В космических лучах обнаруживаются частицы, обладающие чрезвычайно большой энергией. Возможный механизм появления таких частиц называется ускорением Ферми. Ускорение Ферми — это стохастический механизм ускорения, которое заряженные частицы испытывают при многократном отражении, обычно от магнитного зеркала. В данной задаче рассматриваются основные идеи, лежащие в основе этого, парадоксального на первый взгляд, явления. По автомагистрали, имеющей три полосы $A$, $B$, $C$, движутся с постоянной скоростью в одном направлении автомобили: по центральной полосе $B$ автомобиль движется со скоростью $v = 90~км/ч$; по полосе $A$ движутся автомобили со скоростями $v-\Delta v= 80~км/ч$; по полосе $C$ движутся автомобили со скоростями $v+\Delta v = 100~км/ч$. Расстояние между автомобилями одинаковое на каждой из полос $A$ и $C$, число автомобилей на единицу длины полосы для каждой из них составляет $n=5.0~км^{-1}$.  Рассмотрим автомобиль, движущийся по полосе $B$.
Рассчитайте, сколько автомобилей $N_{1}$, движущихся по полосе $A$, обгоняет автомобиль $B$ за время $t =1.0~мин$, а также время $\tau_{1}$ между двумя последовательными обгонами.
Рассчитайте, сколько автомобилей $N_{2}$, движущихся по полосе $C$, которые обгоняют автомобиль на полосе $B$ за время $t =1.0~мин$, а также время $\tau_{2}$ между двумя последовательными обгонами. Пусть теперь автомобиль движется по полосе $B$ навстречу автомобилям, движущимся по полосам $A$ и $C$. Скорости автомобилей и их плотность на дороге остаются прежними.
Рассчитайте числа автомобилей $N_{3}$, движущихся по полосе $A$, и $N_{4}$, движущихся по полосе $C$, которые встречает автомобиль $B$ за время $t =1.0~мин$, а также соответствующие времена $\tau_{3}$ и $\tau_{4}$ между двумя последовательными встречами. В данной части рассмотрим классическую задачу об упругом столкновении двух тел. Основной целью данного рассмотрения является определение условий, при которых кинетическая энергия одного из выбранных тел возрастает в результате удара. Два упругих шарика, массы которых равны $m_{1}$ и $m_{2}$, движутся вдоль оси $x$. Скорость первого шарика до столкновения равна $v_{1}$, скорость второго — $v_{2}$. Обозначим скорости шариков после абсолютно упругого центрального столкновения $u_{1}$ и $u_{2}$, соответственно. Под скоростями шариков следует понимать проекции скоростей на ось $x$, поэтому они могут быть как положительными, так и отрицательными.
Выразите скорости шариков $u_{1}$ и $u_{2}$ после удара через их скорости до удара $v_{1}$ и $v_{2}$, а также массы шариков. Обозначим отношение масс шариков как $\mu=\frac{m_{2}}{m_{1}}$, отношение скорости первого шарика после и до удара как $\eta_{1}=\frac{u_{1}}{v_{1}}$ и отношение скоростей шариков до удара как $\eta_{2}=\frac{v_{2}}{v_{1}}$. Для определенности считайте, что $v_{1} > 0$.
Постройте семейство графиков зависимостей параметра $\eta_{1}$ от параметра $\eta_{2}$ для всех характерных значений отношений масс шариков $\mu$.
Найдите соотношение между параметрами $\eta_{2}$ и $\mu$, при котором первый шарик увеличивает свою энергию в результате столкновения.
Рассмотрите случай столкновения легкого шарика с тяжелым $m_{2} \gg m_{1}$. Найдите в этом предельном случае скорость первого шарика после столкновения $\tilde{u}_{1}$ и определите область значений скоростей тяжелого шарика $\eta_{2}$ до столкновения, при которых энергия легкого шарика возрастает в результате столкновения. Массивная плита, расположенная перпендикулярно оси $x$, совершает гармонические колебания в направлении оси $x$. Амплитуда колебаний равна $A$, их период — $T$. В направлении плиты вдоль оси $x$ с одинаковыми скоростями $u$ движутся легкие шарики. Времена подлета шариков к плите являются случайными и равномерно распределенными.
Выразите максимальную скорость движения плиты $V_{0}$ через амплитуду и период ее колебаний.
Рассчитайте долю $\varphi$ налетающих шариков, которые после столкновения увеличат свою кинетическую энергию. Ответ выразите через $u$ и $V_{0}$. Для численной оценки отдельно рассмотрите два случая: $а)$ $u =1.5 V_{0}$; $б)$ $u= 0.50 V_{0}$. Аппроксимируем гармонический закон движения плиты кусочно-линейной функцией, смотрите рисунок ниже, то есть будем считать, что модуль скорости $V$ движения плиты остается постоянным при тех же значениях амплитуды и периода колебаний.
Выразите значение модуля скорости движения плиты $V$ через амплитуду и период ее колебаний.
Рассчитайте, во сколько раз изменится средняя энергия налетающих шариков $\varepsilon =\frac{E}{E_{0}}$, где $E_{0}$ — кинетическая энергия шариков до столкновения, $E$ — средняя энергия шариков после столкновения с колеблющейся плитой. Для численной оценки отдельно рассмотрите два случая: $а)$ $u =1.5 V$; $б)$ $u= 0.50 V$.
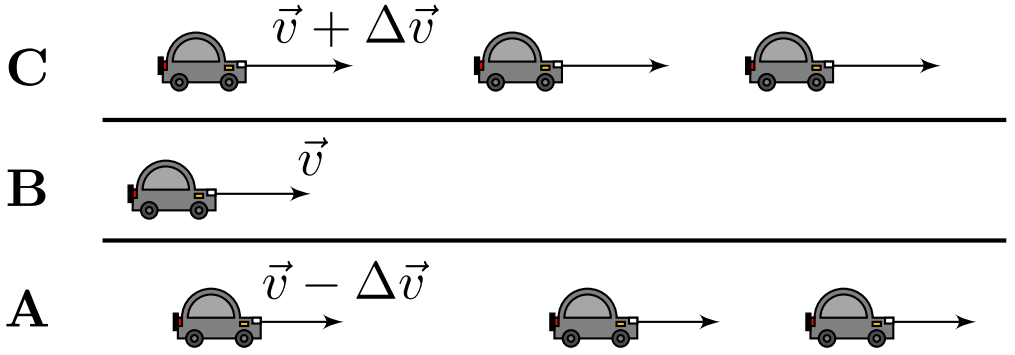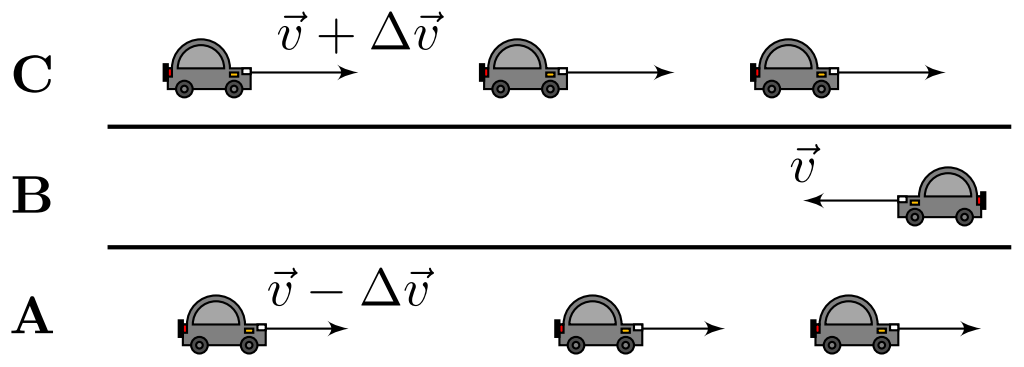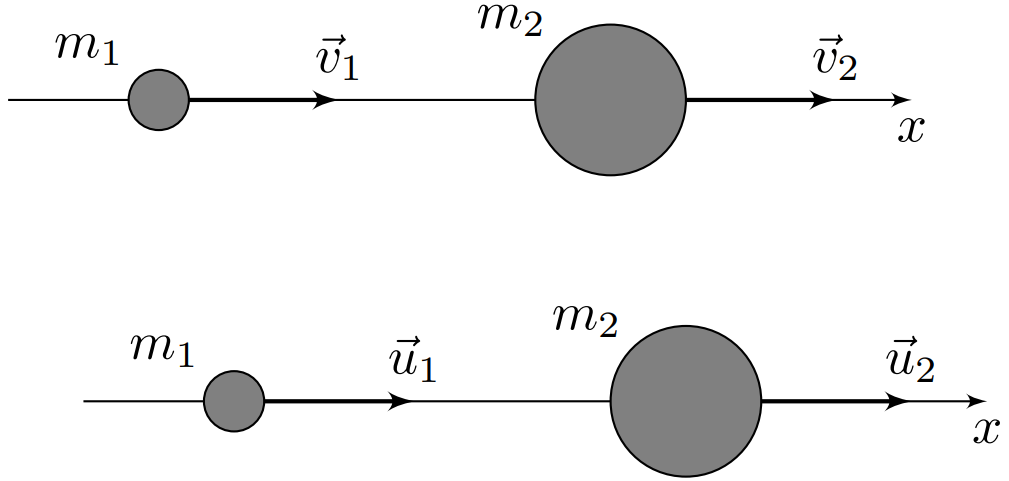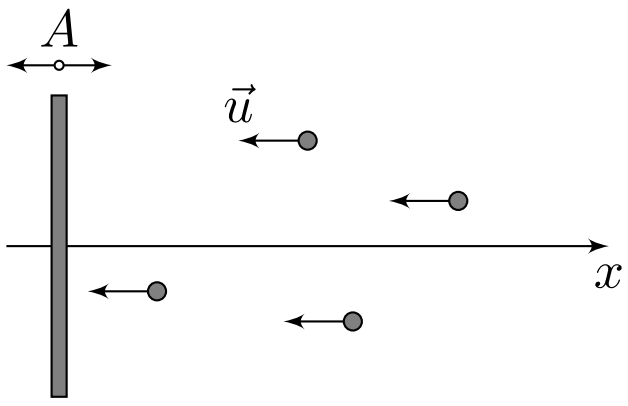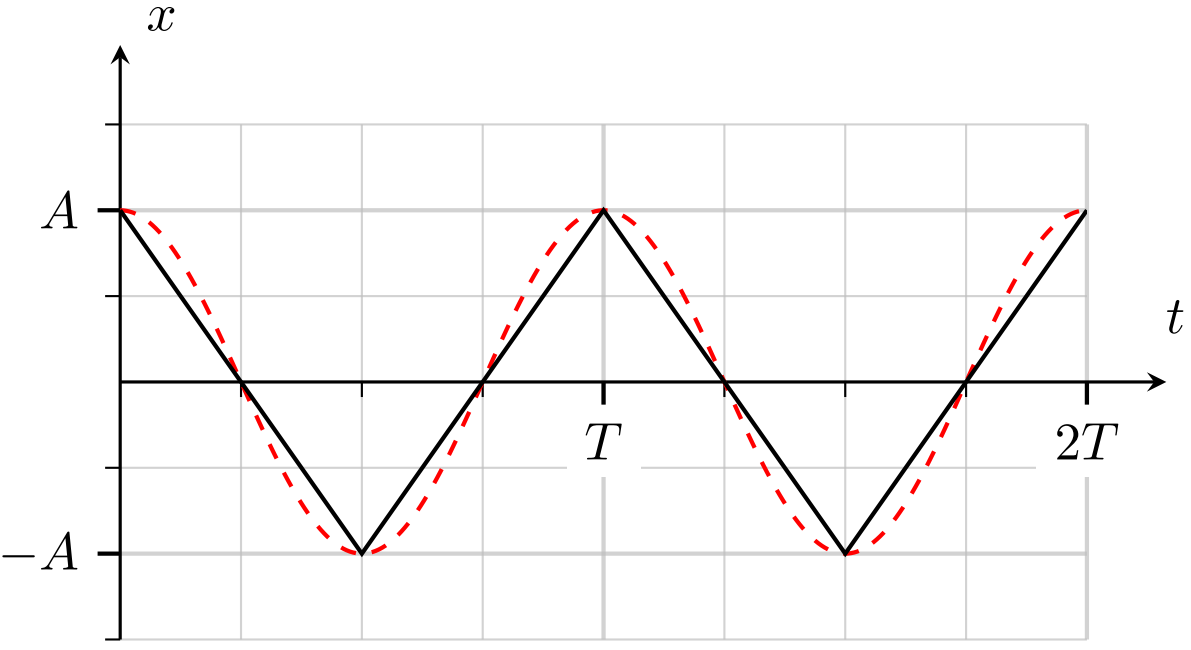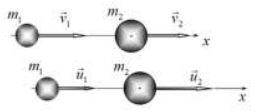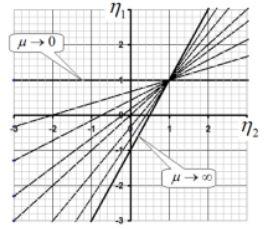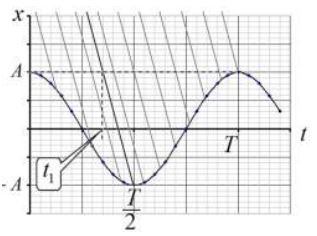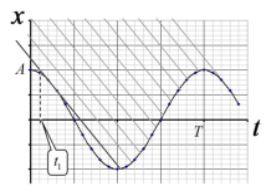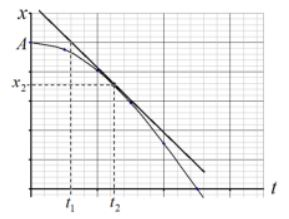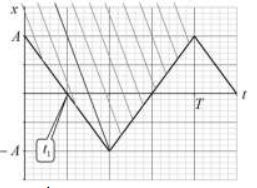
Рассчитайте, сколько автомобилей $N_{1}$, движущихся по полосе $A$, обгоняет автомобиль $B$ за время $t =1.0~мин$, а также время $\tau_{1}$ между двумя последовательными обгонами.
Решение: За время $t$ автомобиль в полосе $B$ обгонит только те автомобили, которые находятся от него на расстоянии $$l = (v-(v-\Delta v))t=\Delta v t. \tag{1}$$ Следовательно, число этих автомобилей равно$$N_{1}=nl=n\Delta v t\approx 0.83. \tag{2}$$Время между обгонами составляет$$\tau_{1}=\frac{1}{n\Delta v}=0.02~час=72~с. \tag{3}$$
Ответ: $$N_{1}=n\Delta v t\approx 0.83.$$$$\tau_{1}=\frac{1}{n\Delta v}=72~с. $$

Рассчитайте, сколько автомобилей $N_{2}$, движущихся по полосе $C$, которые обгоняют автомобиль на полосе $B$ за время $t =1.0~мин$, а также время $\tau_{2}$ между двумя последовательными обгонами.
Решение: Аналогичные рассуждения приводят к выводу, что число обгонов и время между обгонами остаются прежними, то есть$$ N_{2}=n l=n\Delta v t \approx 0.83, \tag{4} $$$$\tau_{2}=\frac{1}{n\Delta v}=0.02~час=72~с. \tag{5}$$
Ответ: $$N_{2}=n\Delta v t\approx 0.83. \\\tau_{2}=\frac{1}{n\Delta v}=72~с.$$

Рассчитайте числа автомобилей $N_{3}$, движущихся по полосе $A$, и $N_{4}$, движущихся по полосе $C$, которые встречает автомобиль $B$ за время $t =1.0~мин$, а также соответствующие времена $\tau_{3}$ и $\tau_{4}$ между двумя последовательными встречами.
Решение: При движении навстречу число встречных автомобилей и время между двумя последовательными встречами рассчитываются по формулам$$N_{3,4}=n(v+(v\pm \Delta v))t=n(2v\pm \Delta v)t, \\ \tau_{3,4}=\frac{1}{n(2v\pm\Delta v)}, \tag{6}$$а численные расчеты дают следующие значения$$N_{3}=14.2; \tau_{3}=4.2~с; \\ N_{4}=15.8; \tau_{4}=3.8~с. \tag{7} $$
Ответ: $$N_{3}=14.2; \tau_{3}=4.2~с; \\ N_{4}=15.8; \tau_{4}=3.8~с.$$

Выразите скорости шариков $u_{1}$ и $u_{2}$ после удара через их скорости до удара $v_{1}$ и $v_{2}$, а также массы шариков.
Решение: Запишем закон сохранения импульса$$m_{1}v_{1}+m_{2}v_{2}=m_{1}u_{1}+m_{2}u_{2} \tag{8}$$и закон сохранения механической энергии$$\frac{m_{1}v_{1}^{2}}{2}+\frac{m_{2}v_{2}^{2}}{2}+\frac{m_{1}u_{1}^{2}}{2}+\frac{m_{2}u_{2}^{2}}{2}. \tag{9}$$  Перепишем эти уравнения в виде$$m_1v_1-m_1u_1=m_2u_2-m_2v_2 \\ m_1v_1^2-m_1u_1^2=m_2u_2^2-m_2v_2^2 \tag{10}$$и, разделив второе уравнение на первое, в результате получим$$v_1+u_1=u_2+v_2. \tag{11}$$Из этого равенства выразим $u_2=v_1+u_1-v_2$ и подставим в уравнение закона сохранения импульса$$(m_1+m_2)u_1=(m_1-m_2)v_1+2m_2v_2, \tag{12}$$из которого следует$$u_1=\frac{m_1-m_2}{m_1+m_2}v_1+\frac{2m_2}{m_1+m_2}v_2. \tag{13}$$Скорость второго шарика легко получить, если поменять индексы «1» и «2» в формуле $(13)$ $$u_2=\frac{2m_1}{m_1+m_2}v_1+\frac{m_2-m_1}{m_1+m_2}v_2. \tag{14}$$
Ответ: $$u_1=\frac{m_1-m_2}{m_1+m_2}v_1+\frac{2m_2}{m_1+m_2}v_2. $$$$u_2=\frac{2m_1}{m_1+m_2}v_1+\frac{m_2-m_1}{m_1+m_2}v_2. $$

Постройте семейство графиков зависимостей параметра $\eta_{1}$ от параметра $\eta_{2}$ для всех характерных значений отношений масс шариков $\mu$.
Решение: Используя формулу $(13)$, получим явный вид зависимости между требуемыми параметрами$$\frac{u_1}{v_1}=\frac{m_1-m_2}{m_1+m_2}+\frac{2m_2}{m_1+m_2}\frac{v_2}{v_1}=\frac{1-\frac{m_2}{m_1}}{1-\frac{m_2}{m_1}}+\frac{2\frac{m_2}{m_1}}{1+\frac{m_2}{m_1}}\frac{v_2}{v_1} \Rightarrow \\ \eta_1=\frac{1-\mu}{1+\mu}+\frac{2\mu}{1+\mu}\eta_2. \tag{15}$$Как следует из полученного выражения, при любых значениях отношения масс $\mu$ зависимость $\eta_1(\eta_2)$ является линейной, т.е. ее графиком является прямая линия. Также не сложно заметить, что все эти прямые проходят через точку $\eta_1=1$; $\eta_2=1$. При $\mu \rightarrow 0$ коэффициент наклона стремится к нулю $\eta_1=1$, то есть график зависимости стремится к горизонтальной прямой. При $\mu \rightarrow \infty$ искомая зависимость стремится к $$\eta_1=-1+2\eta_2. \tag{16}$$Семейство графиков этих функций показано на рисунке ниже.

Найдите соотношение между параметрами $\eta_{2}$ и $\mu$, при котором первый шарик увеличивает свою энергию в результате столкновения.
Решение: Кинетическая энергия шарика увеличится, если модуль скорости шарика после удара станет больше модуля скорости до удара, то есть при выполнении неравенств$$\begin{equation*}|\eta_1| > 1 \Rightarrow \begin{cases} \eta_1 > 1 \\ \eta_1 < -1. \tag{17} \end{cases}\end{equation*}$$Подставляя выражение $(15)$ для величины $\eta_1$, получим неравенства$$ \begin{cases} \frac{1-\mu}{1+\mu}+\frac{2\mu}{1+\mu}\eta_2 > 1 \\ \frac{1-\mu}{1+\mu}+\frac{2\mu}{1+\mu}\eta_2 < -1. \tag{18} \end{cases}$$Решением этих неравенств являются следующие соотношения:$а)$ $$\eta_2 > 1, \tag{19}$$то есть для выполнения этого условия второй шарик должен догонять первый;$б)$ $$\eta_{2} < -\frac{1}{\mu}, \tag{20}$$в этом случае второй шарик должен двигаться навстречу и модуль его скорости должен превышать указанное значение.
Ответ: $$ \begin{cases} \frac{1-\mu}{1+\mu}+\frac{2\mu}{1+\mu}\eta_2 > 1 \\ \frac{1-\mu}{1+\mu}+\frac{2\mu}{1+\mu}\eta_2 < -1. \end{cases}$$

Рассмотрите случай столкновения легкого шарика с тяжелым $m_{2} \gg m_{1}$. Найдите в этом предельном случае скорость первого шарика после столкновения $\tilde{u}_{1}$ и определите область значений скоростей тяжелого шарика $\eta_{2}$ до столкновения, при которых энергия легкого шарика возрастает в результате столкновения.
Решение: В предельном случае $m_2 \gg m_1$ скорость первого шарика после столкновения равна$$\tilde{u}_1=-v_1+2v_2, \tag{21}$$то есть скорость первого шарика изменяет знак (шарик отражается) и его модуль изменяется на удвоенную скорость второго, тяжелого шарика.Легкий шарик увеличит свою скорость, а, следовательно, и кинетическую энергию, если:$а)$ тяжелый шарик его догоняет (удар сзади) $v_2 > 1$; $б)$ тяжелый шарик движется ему навстречу $v_2 < 0$.
Ответ: $$\tilde{u}_1=-v_1+2v_2. $$Легкий шарик увеличит свою скорость, а, следовательно, и кинетическую энергию, если:$а)$ тяжелый шарик его догоняет (удар сзади) $v_2 > 1$; $б)$ тяжелый шарик движется ему навстречу $v_2 < 0$.

Выразите максимальную скорость движения плиты $V_{0}$ через амплитуду и период ее колебаний.
Решение: Запишем закон движения плиты в традиционном виде$$x(t)=A\cos(\omega t), \tag{22}$$тогда зависимость скорости от времени описывается функцией$$v(t)=-A\omega\sin(\omega t), \tag{23}$$поэтому максимальная скорость движения платформы равна$$V_0=A\omega=2\pi\frac{A}{T}. \tag{24}$$
Ответ: $$V_0=2\pi\frac{A}{T}. $$

Рассчитайте долю $\varphi$ налетающих шариков, которые после столкновения увеличат свою кинетическую энергию. Ответ выразите через $u$ и $V_{0}$. Для численной оценки отдельно рассмотрите два случая: $а)$ $u =1.5 V_{0}$; $б)$ $u= 0.50 V_{0}$.
Решение: Чтобы ответить на поставленный вопрос, достаточно рассмотреть один период колебаний платформы. Построим график зависимости координаты платформы от времени $(22)$ и нанесем на него графики зависимостей координат налетающих частиц от времени, представляющих собой прямые линии $x=x_0-ut$.  На рисунке изображен случай $u > V_0$. Свою скорость в результате удара увеличат частицы, которые столкнутся с платформой в те моменты времени, когда платформа движется навстречу в положительном направлении оси $x$, при этом столкновения должны произойти в интервале времени от $\frac{T}{2}$ до $T$. Однако времена столкновений не являются равномерно распределенной случайной величиной, а равномерно распределены времена подлета к самой пластине, поэтому рассмотрим плоскость $x=A$, времена подлета к которой равновероятны. Проведем прямую, описывающую закон движения частицы, сталкивающуюся с платформой в момент времени $t=\frac{T}{2}$ (на рисунке — жирная линия). Обозначим $t_1$ как момент времени, когда эта частица пересекает плоскость $x=A$. Частицы, которые столкнулись с платформой после этого момента, увеличат свою скорость и энергию. Но эти частицы пересекут плоскость $x=A$ в интервале времен от $t_1$ до $T$, поэтому доля этих частиц рассчитывается как$$\eta=\frac{T-t_1}{T}. \tag{25}$$Момент времени $t_1$ легко найти из закона движения этой частицы$$t_1=\frac{T}{2}-\frac{2A}{u}, \tag{26}$$тогда доля ускорившихся частиц равна$$\eta=\frac{T-t_1}{T}=\frac{1}{2}+\frac{2A}{uT}=\frac{1}{2}+\frac{V_0}{\pi u}. \tag{27}$$Здесь использовано соотношение, следующее из формулы $(24)$: $\frac{2A}{T}=\frac{V_0}{\pi}$. Подставим указанное численное значение $u=1.5V_0$, получим:$$\eta=\frac{1}{2}+\frac{1}{1.5\pi}\approx 0.71. \tag{28}$$Несколько иная ситуация реализуется при $u < V_0$, которая показана на рисунке ниже.  В этом случае «граница» $t_1$ между частицами ускорившимися и затормозившимися определяется прямой, которая является касательной к графику закона движения платформы, как показано на рисунке ниже.  При касании графиков двух функций в момент времени $t_2$ совпадают значения как самих функций, так и их производных, то есть скоростей движения платформы и шарика, поэтому$$-A \omega\sin(\omega t_2)=-u, \tag{29}$$откуда находим$$t_2=\frac{1}{\omega} \arcsin\frac{u}{A\omega}=\frac{T}{2\pi}\arcsin\frac{u}{V_0}. \tag{30}$$$$x_2=A\cos\omega t_2=A\sqrt{1-\sin^2\omega t_2}=A\sqrt{1-\frac{u^2}{V_0^2}}. \tag{31}$$Эти выражения позволяют определить время подлета к плоскости $x=A$$$t_1=t_2-\frac{A-x_2}{u}=\frac{T}{2\pi}\left(\arcsin\frac{u}{V_0}-\frac{V_0}{u}\left(1-\sqrt{1-\frac{u^2}{V_0^2}}\right)\right). \tag{32}$$Отношение этого времени к периоду колебаний определяет долю частиц, которые столкнутся с платформой, догоняя ее, поэтому их энергия уменьшится:$$1-\eta=\frac{1}{2\pi}\left(\arcsin\frac{u}{V_0}-\frac{V_0}{u}\left(1-\sqrt{1-\frac{u^2}{V_0^2}}\right)\right)\approx 0.04, \tag{33}$$следовательно, доля частиц, энергия которых увеличиться после удара, равна$$\eta \approx 0.96. \tag{34}$$
Ответ:

Выразите значение модуля скорости движения плиты $V$ через амплитуду и период ее колебаний.
Решение: За один период колебаний платформа проходит путь $4A$, поэтому модуль ее скорости равен$$V=\frac{4A}{T}. \tag{35}$$
Ответ: $$V=\frac{4A}{T}.$$

Рассчитайте, во сколько раз изменится средняя энергия налетающих шариков $\varepsilon =\frac{E}{E_{0}}$, где $E_{0}$ — кинетическая энергия шариков до столкновения, $E$ — средняя энергия шариков после столкновения с колеблющейся плитой. Для численной оценки отдельно рассмотрите два случая: $а)$ $u =1.5 V$; $б)$ $u= 0.50 V$.
Решение: При скорости шарика больше скорости платформы доля шариков, увеличивших свою энергию в следствие удара, рассчитывается по формуле, аналогичной формуле $(27)$:$$\eta=\frac{T-t_1}{T}=\frac{1}{2}+\frac{2A}{uT}=\frac{1}{2}+\frac{V}{2u}, \tag{36}$$а соответствующий рисунок показан ниже.  Так как модуль скорости платформы принимается постоянным, то модуль скорости частиц после удара станет равным $$ u_{+}=u+2V. \tag{37}$$Скорости частиц, которые столкнуться с платформой в интервале времени от $0$ до $t_1$, будут равны $$u_{-}=u-2V. \tag{38}$$Таким образом, средняя энергия частиц после удара станет равной$$E=\eta\frac{mu_{+}^{2}}{2}+(1-\eta)\frac{mu_{-}^{2}}{2}=\frac{m}{2}\left(\left(\frac{1}{2}+\frac{V}{2u}\right)(u+2V)^{2}+\left(\frac{1}{2}-\frac{V}{2u}\right)(u-2V)^{2}\right)= \\=\frac{mu^{2}}{4}\left(\left(1+\frac{V}{u}\right)\left(1+2\frac{V}{u}\right)^{2}+\left(1-\frac{V}{u}\right)\left(1-2\frac{V}{u}\right)^{2}\right)=\frac{mu^{2}}{2}\left(1+8\left(\frac{V}{u}\right)^{2}\right), \ (39)$$а, следовательно, увеличение средней энергии равно$$\varepsilon=1+8\left(\frac{V}{u}\right)^{2} \approx 4.6. \tag{40}$$Если, скорость частиц меньше скорости платформы, то все частицы столкнутся с платформой на встречном движении, поэтому все частицы увеличат свою скорость и энергию. После столкновения скорости частиц станут равными $u_{+} = u + 2V$, а их энергия$$E=\frac{m}{2}(u+2V)^{2}=\frac{mu^{2}}{2}\left(1+2\frac{V}{u}\right)^{2}, \tag{41}$$а, следовательно, отношение энергий частиц после и до столкновения равно$$\varepsilon=\left(1+2\frac{V}{u}\right)^{2}=25.0. \tag{42}$$
Ответ: $$\varepsilon=1+8\left(\frac{V}{u}\right)^{2} \approx 4.6. $$$$\varepsilon=\left(1+2\frac{V}{u}\right)^{2}=25.0. $$
Темы:
T, Жаутыковские